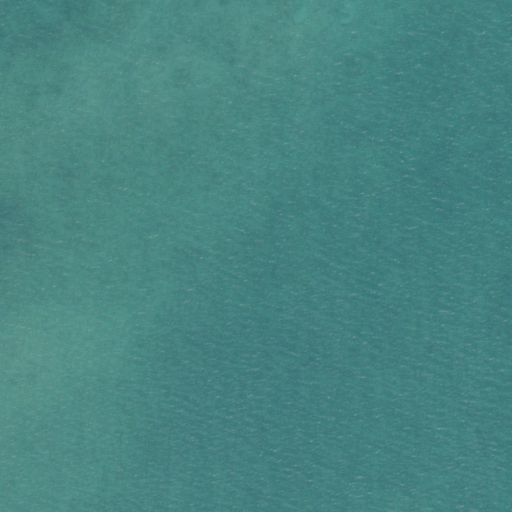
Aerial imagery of bar in Florida named Bowles Bank containing only open water